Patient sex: M
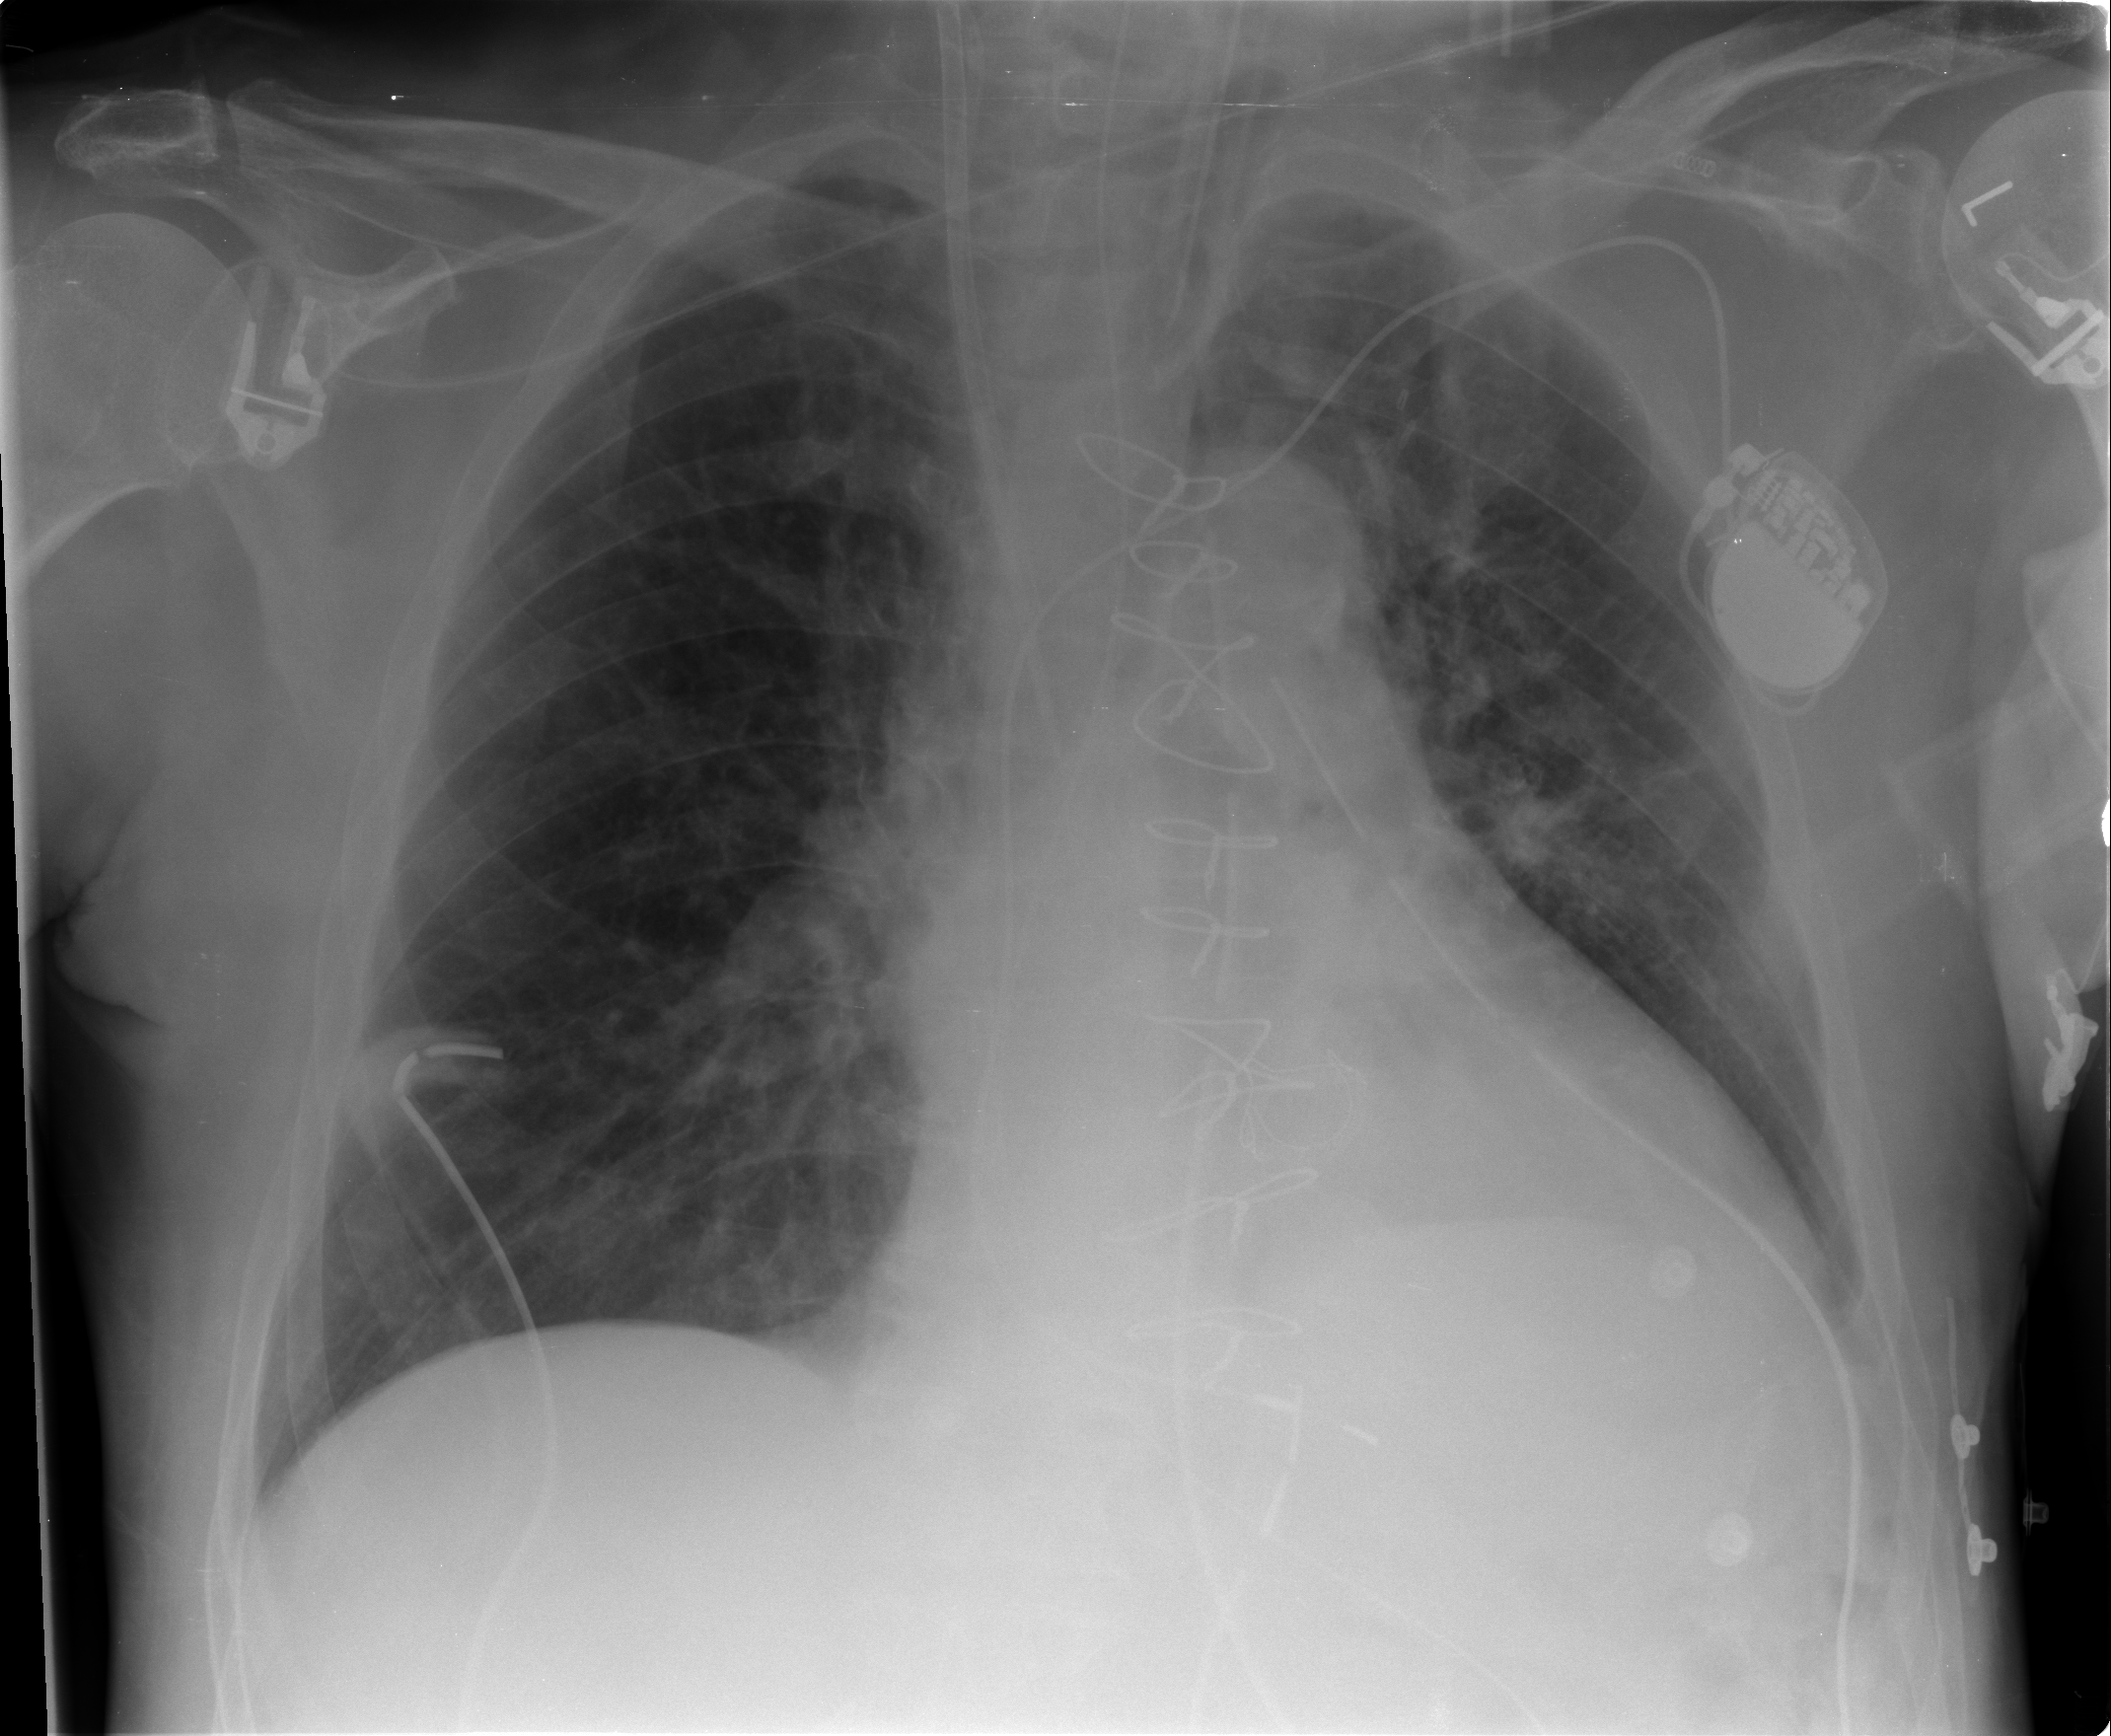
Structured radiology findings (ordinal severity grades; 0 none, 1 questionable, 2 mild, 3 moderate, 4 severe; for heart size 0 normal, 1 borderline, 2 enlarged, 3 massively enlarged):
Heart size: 2
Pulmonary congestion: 2
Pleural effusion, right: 0
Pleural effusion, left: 0
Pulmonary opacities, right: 0
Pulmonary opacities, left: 0
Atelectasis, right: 0
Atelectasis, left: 0